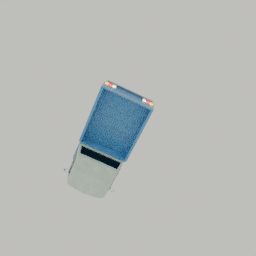
Label: mechanical